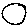
Label: circle